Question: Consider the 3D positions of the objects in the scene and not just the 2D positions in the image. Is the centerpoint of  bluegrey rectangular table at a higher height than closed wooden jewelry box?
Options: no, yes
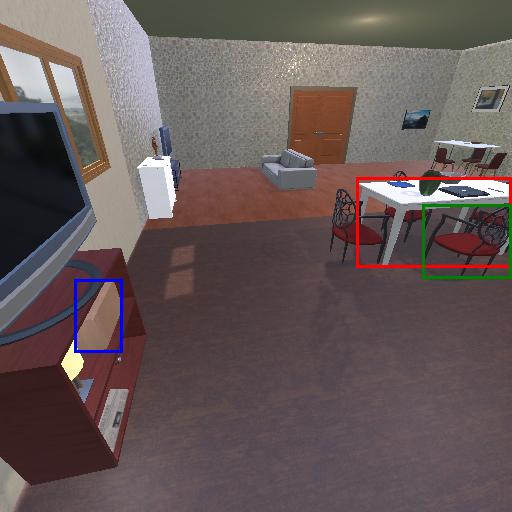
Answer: no